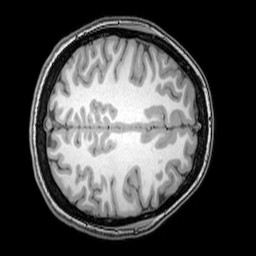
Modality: T1w
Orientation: axial
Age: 21
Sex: female
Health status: healthy
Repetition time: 0.081 s
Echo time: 0.037 s